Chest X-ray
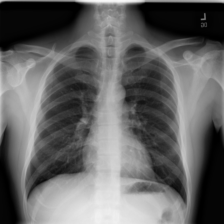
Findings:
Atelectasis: negative
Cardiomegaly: negative
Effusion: negative
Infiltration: negative
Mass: negative
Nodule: negative
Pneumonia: negative
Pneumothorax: negative
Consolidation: negative
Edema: negative
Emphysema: negative
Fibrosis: negative
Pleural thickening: negative
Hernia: negative